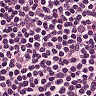
Metastatic tissue present: no